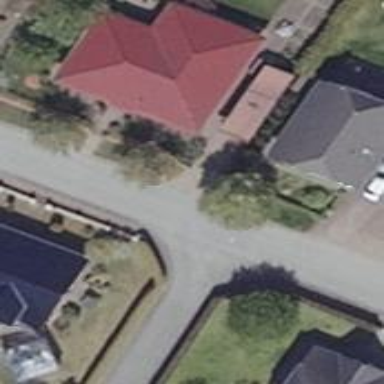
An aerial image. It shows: Living street.